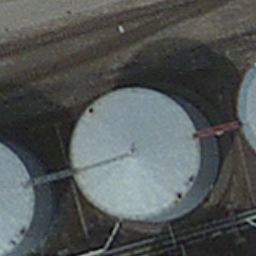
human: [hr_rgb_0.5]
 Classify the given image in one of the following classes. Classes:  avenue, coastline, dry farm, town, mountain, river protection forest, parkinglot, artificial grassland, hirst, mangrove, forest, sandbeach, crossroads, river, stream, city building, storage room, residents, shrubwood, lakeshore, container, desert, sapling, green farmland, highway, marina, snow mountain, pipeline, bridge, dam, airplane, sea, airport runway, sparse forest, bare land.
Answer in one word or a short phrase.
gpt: storage room